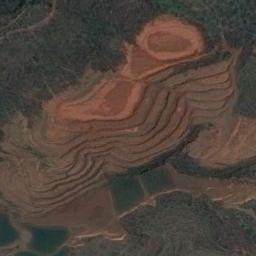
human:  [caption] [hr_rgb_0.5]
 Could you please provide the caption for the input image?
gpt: A large dense layer of brown terraces with large green trees .

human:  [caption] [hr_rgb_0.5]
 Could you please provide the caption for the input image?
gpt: The terraces are reddish-brown and the top of the mountain is covered with vegetation .

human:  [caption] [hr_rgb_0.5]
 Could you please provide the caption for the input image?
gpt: The bare and green terrace is next to some trees .

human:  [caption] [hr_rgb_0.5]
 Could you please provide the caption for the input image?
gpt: The terraces are surrounded by grass .

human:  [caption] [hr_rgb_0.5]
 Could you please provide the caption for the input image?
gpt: The terraces are beside a green meadow .